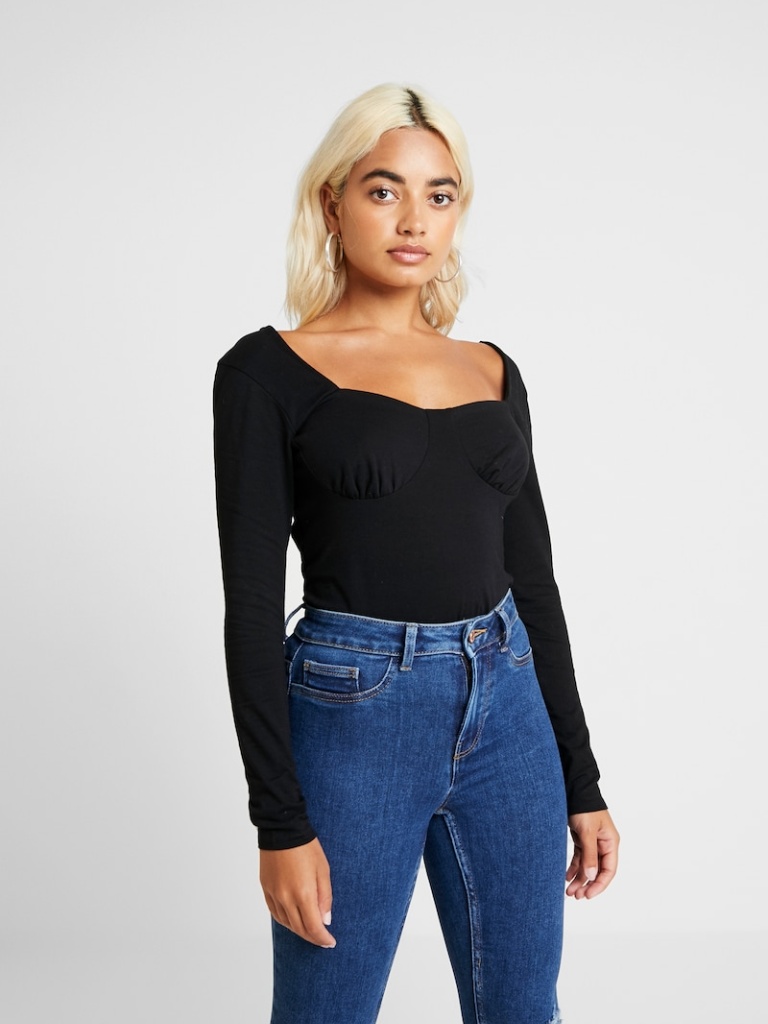
jersey tight a long-sleeved with the sleeves down waist length Fully Tucked in sweetheart bodysuit